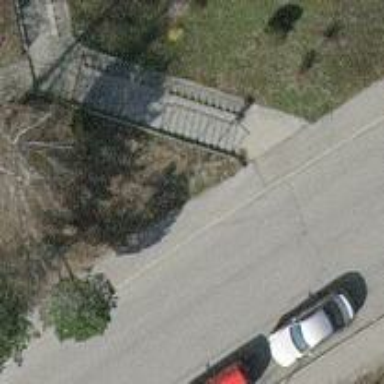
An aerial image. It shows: Road with steps.